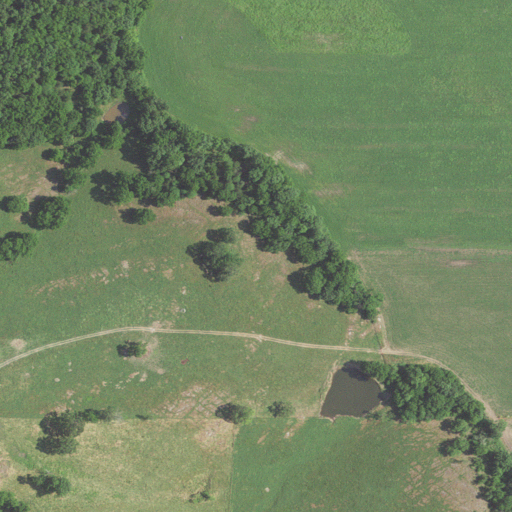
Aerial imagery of cliff(s) in Missouri named Cuba Bluff containing pasture, cultivated crops, deciduous forest, and mixed forest